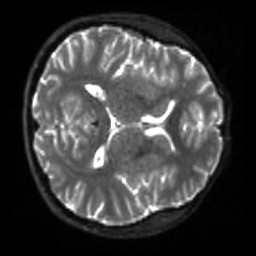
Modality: sbref
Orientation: axial
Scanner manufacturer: siemens
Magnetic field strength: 3 T
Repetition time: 4 s
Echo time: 0.0594 s